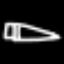
Label: pencil